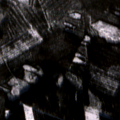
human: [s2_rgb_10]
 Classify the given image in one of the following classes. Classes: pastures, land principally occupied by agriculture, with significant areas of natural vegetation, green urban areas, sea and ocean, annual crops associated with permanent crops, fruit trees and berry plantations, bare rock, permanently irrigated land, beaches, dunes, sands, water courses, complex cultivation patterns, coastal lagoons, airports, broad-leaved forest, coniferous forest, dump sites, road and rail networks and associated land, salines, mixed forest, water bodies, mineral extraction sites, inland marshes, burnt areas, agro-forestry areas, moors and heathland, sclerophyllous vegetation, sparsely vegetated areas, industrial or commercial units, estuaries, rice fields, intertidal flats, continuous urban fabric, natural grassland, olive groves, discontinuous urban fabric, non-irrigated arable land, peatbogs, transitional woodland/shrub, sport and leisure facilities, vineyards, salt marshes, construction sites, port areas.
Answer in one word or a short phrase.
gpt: coniferous forest, mixed forest, transitional woodland/shrub